Field crop: tomato
Growth stage: 1
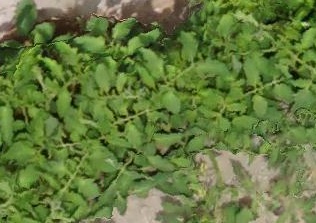
Species: tomato